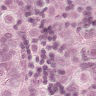
Metastatic tissue present: yes